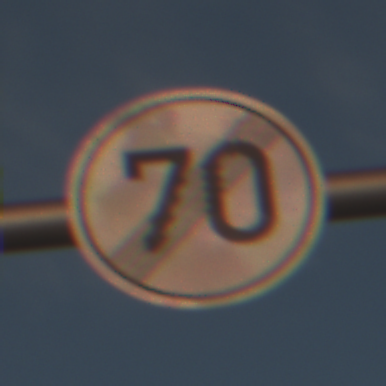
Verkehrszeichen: EndeGeschwindigkeit70
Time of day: SunriseSunset
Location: Outdoor (Nature)
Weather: PartlyCloudy
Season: NotSpecified
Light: Natural